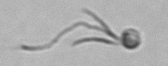
Label: Ophiaster